Interaction volume radius: 5 \u00c5
Interaction volume height: 25 \u00c5
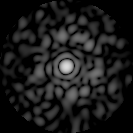
Disorder parameter: 0.8345